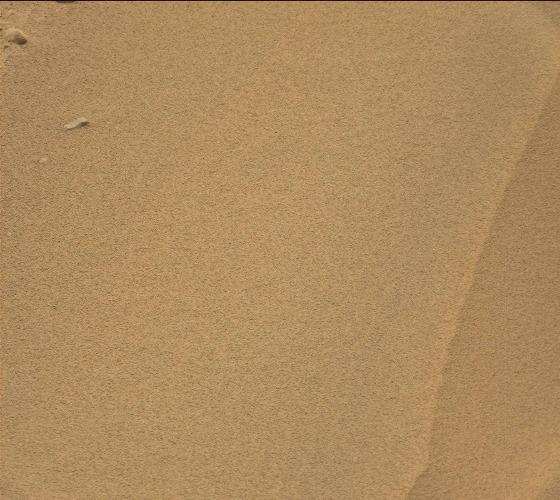
Terrain classes present: Gravel / Sand / Soil, Rock